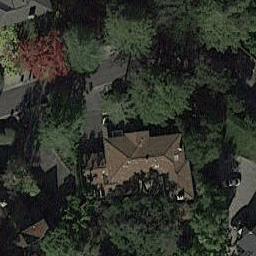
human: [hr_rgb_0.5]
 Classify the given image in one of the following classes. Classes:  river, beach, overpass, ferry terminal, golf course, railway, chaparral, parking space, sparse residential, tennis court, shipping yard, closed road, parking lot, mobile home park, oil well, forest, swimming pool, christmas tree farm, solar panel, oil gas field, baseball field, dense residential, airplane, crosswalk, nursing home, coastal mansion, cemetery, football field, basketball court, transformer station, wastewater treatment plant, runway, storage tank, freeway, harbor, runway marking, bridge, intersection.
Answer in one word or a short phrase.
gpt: sparse residential